Interaction volume radius: 5 \u00c5
Interaction volume height: 10 \u00c5
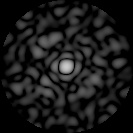
Disorder parameter: 0.8182